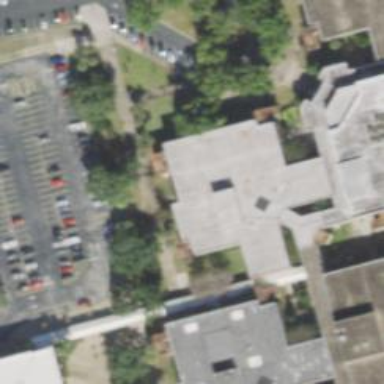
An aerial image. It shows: College building.